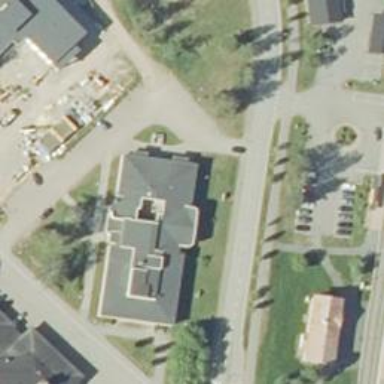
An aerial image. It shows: Hospital.